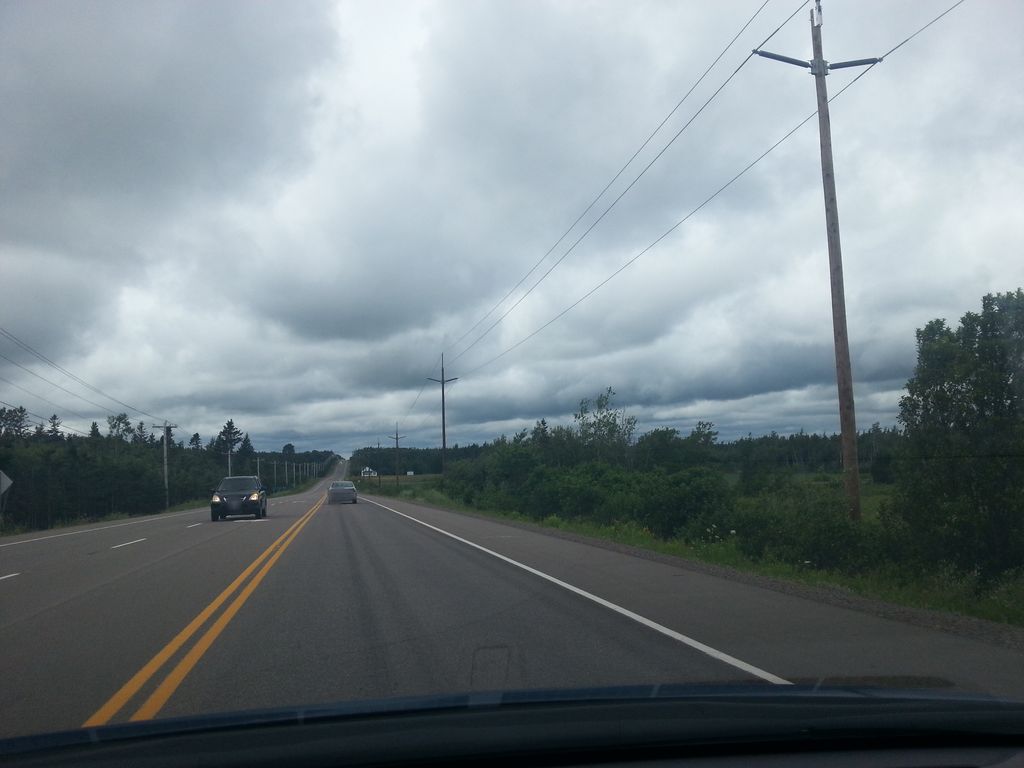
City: charlottetown